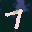
Label: 7